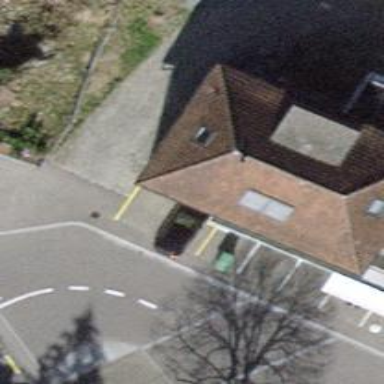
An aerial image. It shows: Post office.